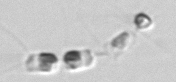
Label: Chaetoceros